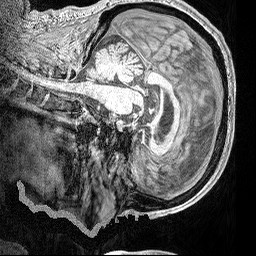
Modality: MP2RAGE
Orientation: sagittal
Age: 67
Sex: male
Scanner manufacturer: siemens
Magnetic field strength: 3 T
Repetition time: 5 s
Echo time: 0.00298 s